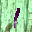
Label: 1